Field crop: maize
Growth stage: 1
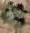
Species: chenopodium